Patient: sex M, age 70
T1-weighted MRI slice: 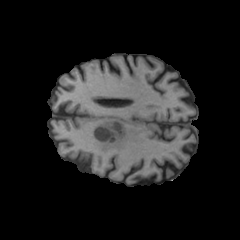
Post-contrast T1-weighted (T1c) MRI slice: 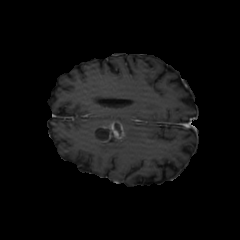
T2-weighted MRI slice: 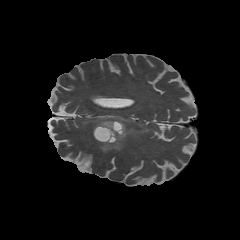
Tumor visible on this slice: yes
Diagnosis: Glioblastoma, IDH-wildtype
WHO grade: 4